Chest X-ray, PA view. Patient: 66 years old, sex M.
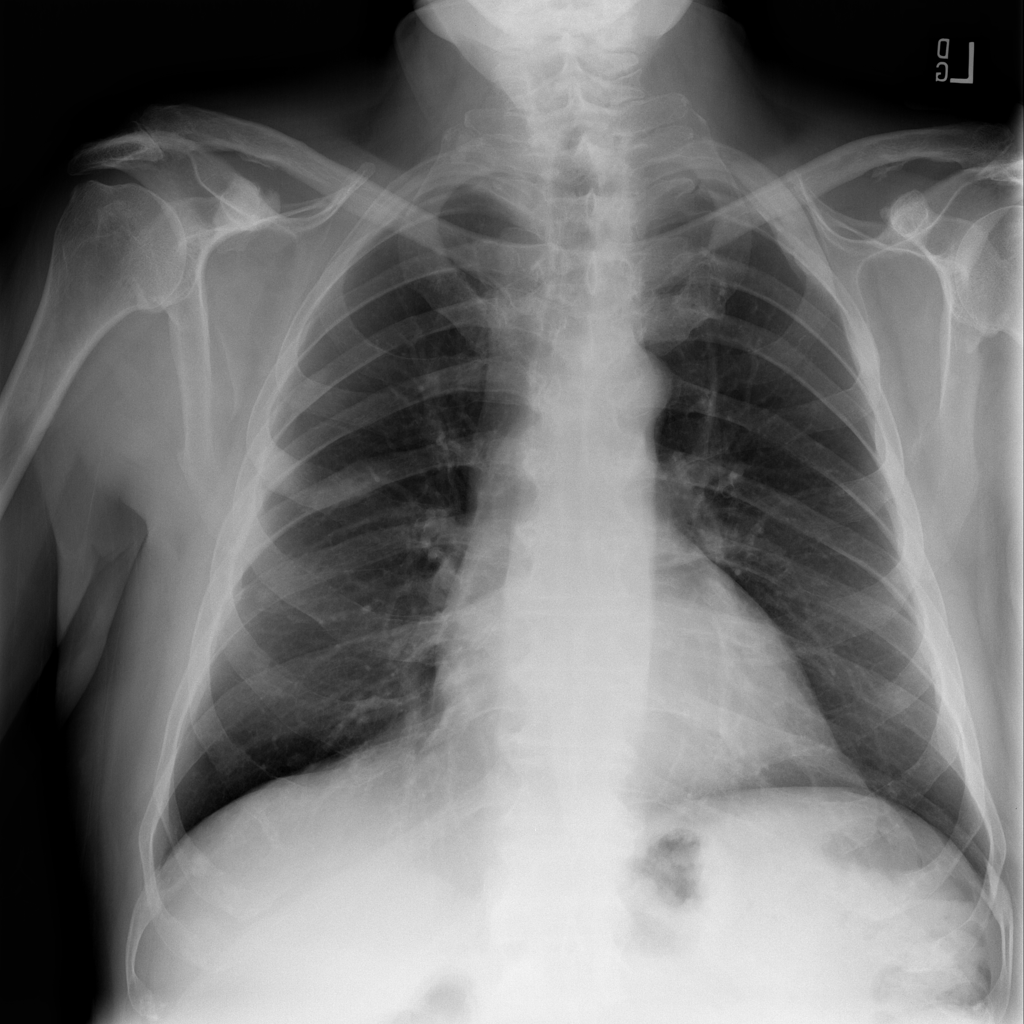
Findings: No Finding